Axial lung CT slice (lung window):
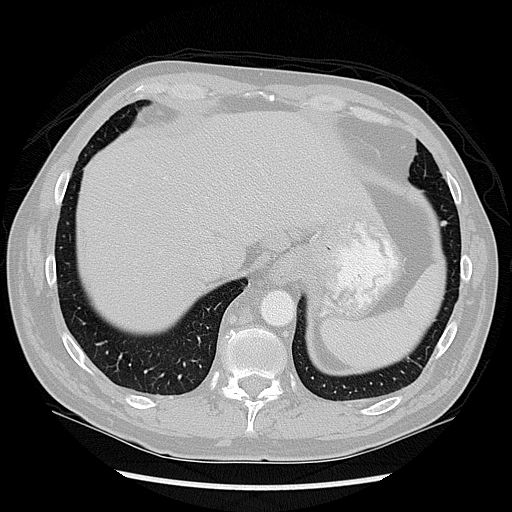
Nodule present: no